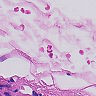
Metastatic tissue present: no